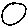
Label: circle